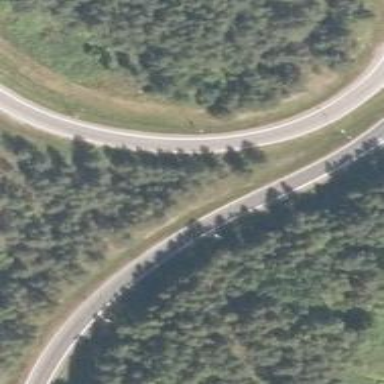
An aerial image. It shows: Asphalt motorway link.